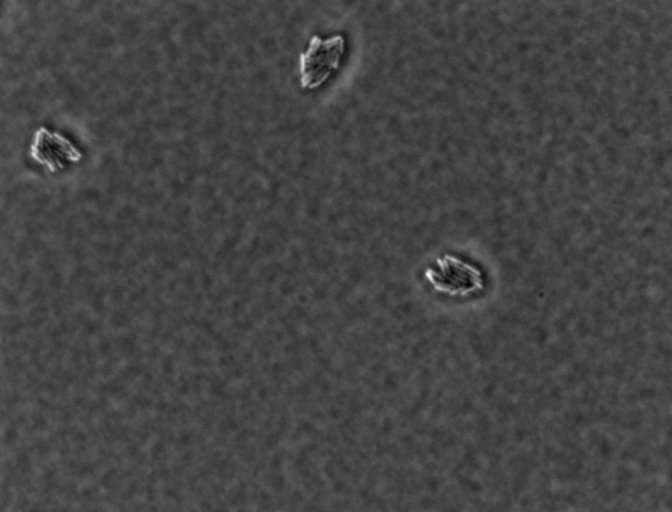
Salmonella enterica Typhimurium